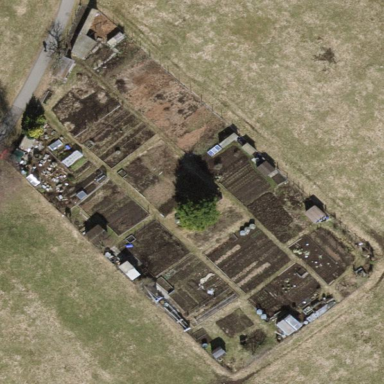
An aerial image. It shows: Area designated for allotments.